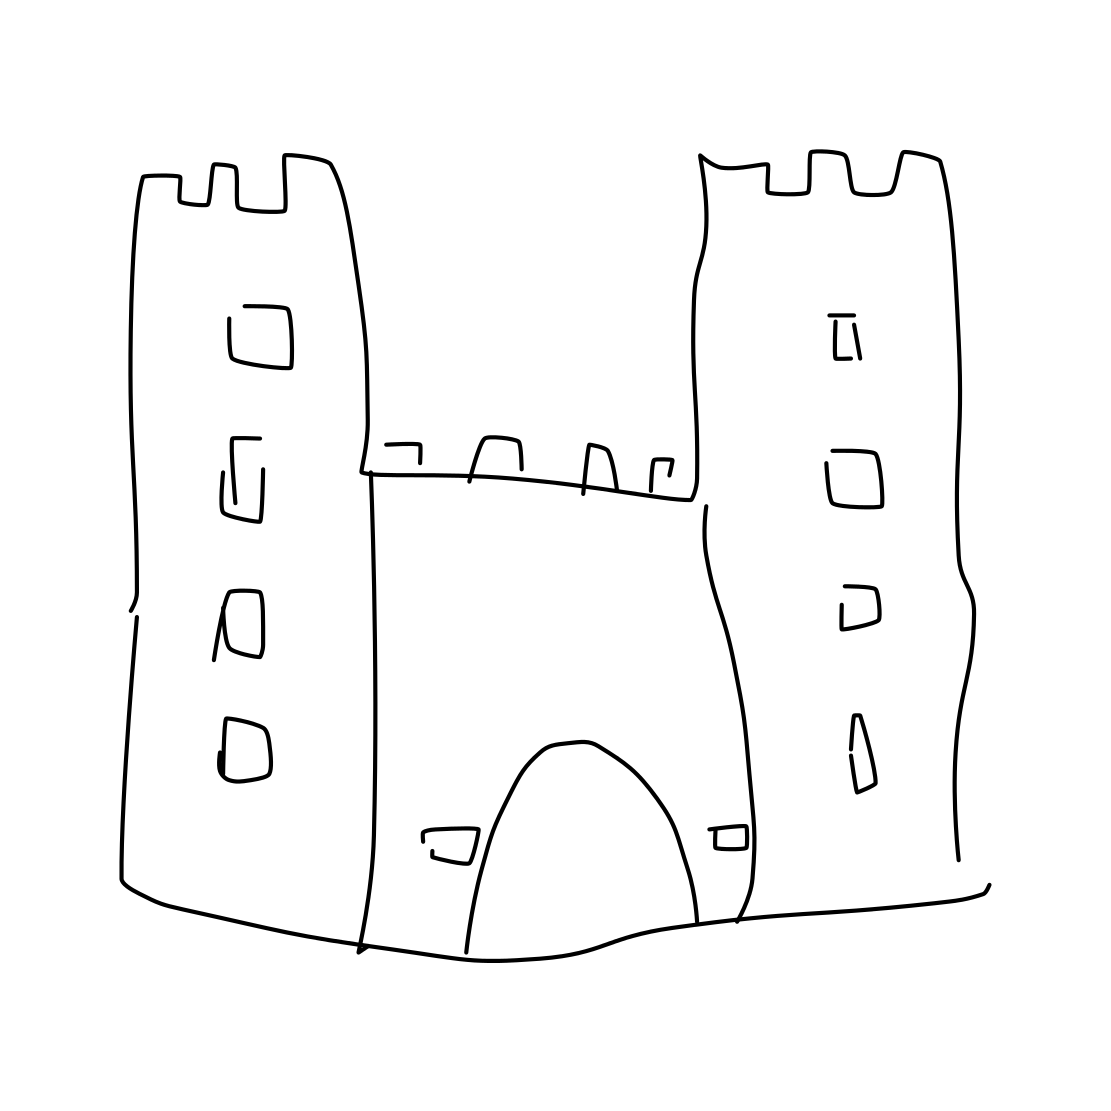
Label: castle